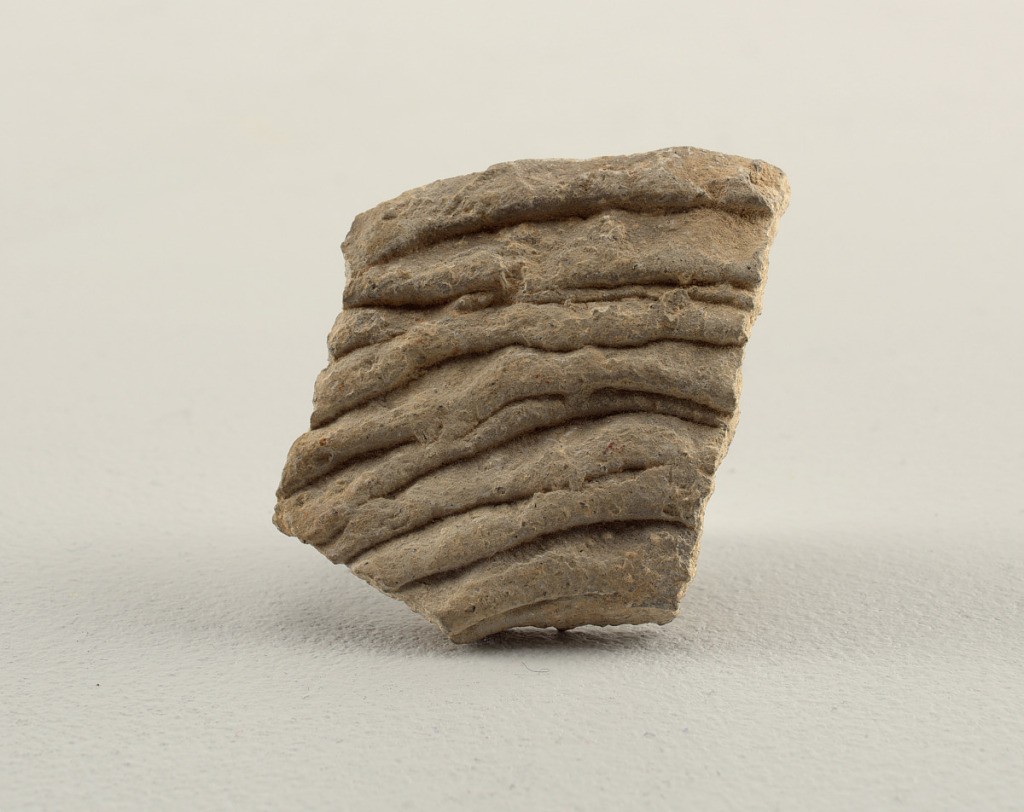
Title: shard
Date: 2nd–3rd century
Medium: Earthenware
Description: Two pottery shards
a) Irregular fragment with roughly concentric incitions. Pale buff clay.
b) Irregular fragment of buff clay covered with slip and painted with two parallel lines and cross hatching in dark brown.